Question: Guys need your help.
I want to store variable in '.env' file and use it in 'componentDidMount'. However, when I try and output it using 'console.log()', it is 'undefined'.
I added a '.env' file in root directory.
'''
REACT_APP_GITHUB_CLIENT_ID ='8eb5e613906409cd0202'
REACT_APP_GITHUB_CLIENT_SECRET ='6b06c1e6f682c2de048c47958f6af15911251d25'
'''

In the 'console.log()' function, both 'Id' and 'secret' are 'undefined'.
[edit: Here is the code]
'''
componentDidMount() {
console.log(process.env.REACT_APP_GITHUB_CLIENT_ID)
this.setState({ loading: true })
axios.get(https://api.github.com/users?client_id=${process.env.REACT_APP_GITHUB_CLIENT_ID}&client_secret=${process.env.REACT_APP_GITHUB_CLIENT_SECRET})
.then(res => this.setState({ users: res.data, loading: false }))
.catch(err => console.log(err))
}
'''
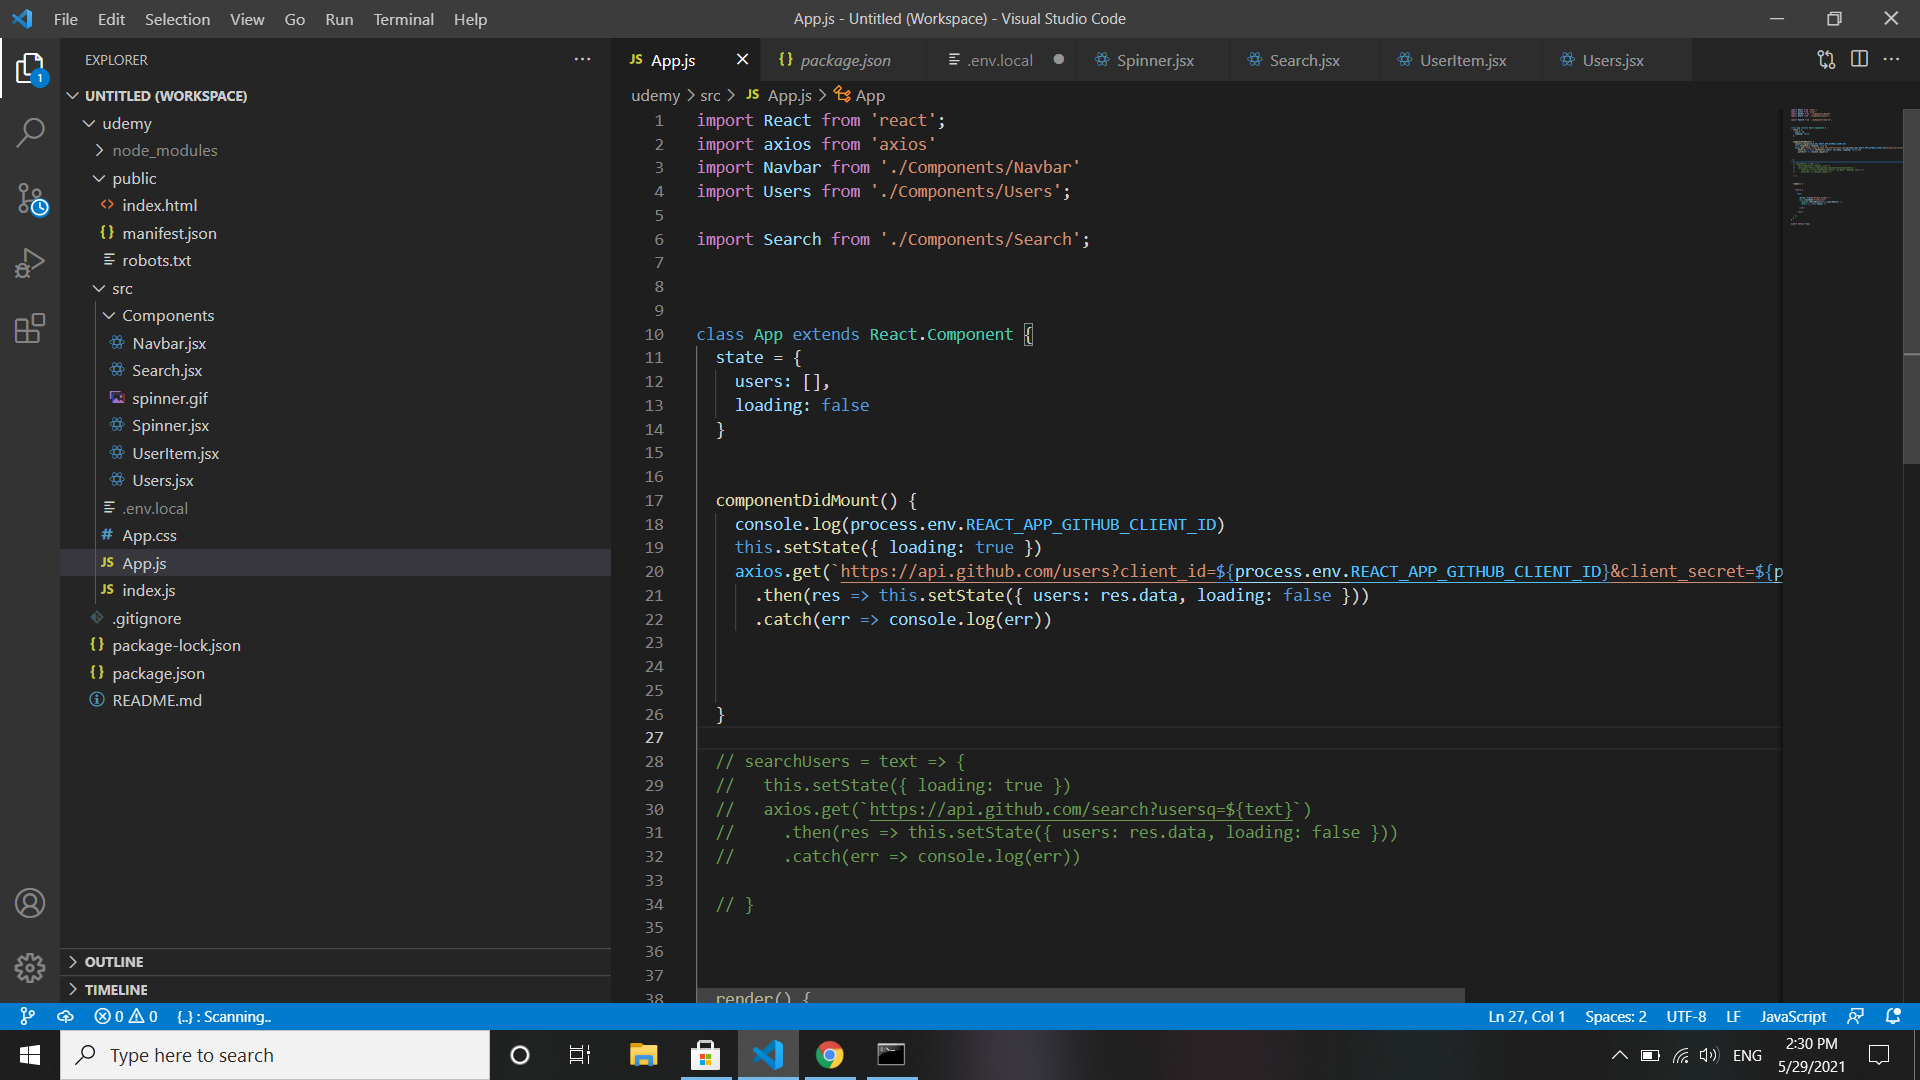
Answer: You can use the 'dotenv' library to manually load environment variables (since react fails to do so).
Install it using
'''
npm i dotenv
'''
In development, use it in the following manner:
'''
// index.js
import React from 'react'
import dotenv from 'dotenv'
dotenv.config({ path: '/custom/path/to/.env' }) // path optional argument
// ...
'''
Checkout more from npmjs.com <URL>